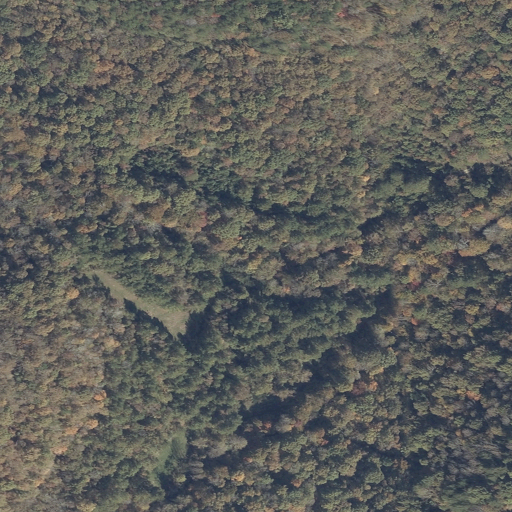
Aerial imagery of valley in Alabama named Rogers Hollow containing deciduous forest, woody wetlands, mixed forest, evergreen forest, and herbaceous wetlands